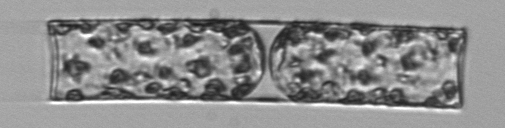
Label: Guinardia_flaccida